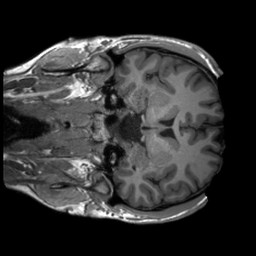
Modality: T1w
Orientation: coronal
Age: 23
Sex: male
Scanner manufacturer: siemens
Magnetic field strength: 3 T
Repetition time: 2.3 s
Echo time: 0.00232 s